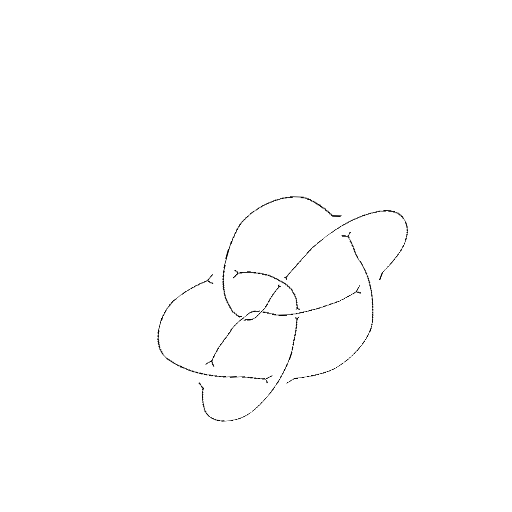
Crossing number: 9